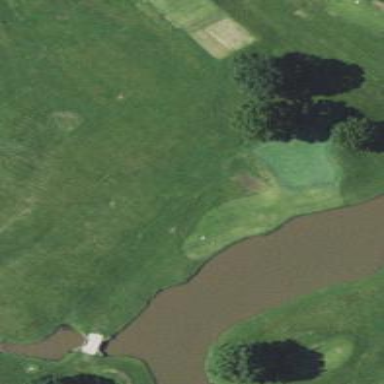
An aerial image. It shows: Grassy area designated as golf fairway.